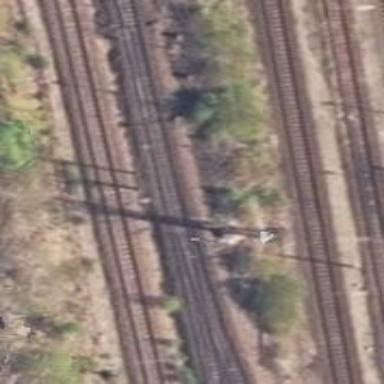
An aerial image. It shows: Railway switch.